Field crop: maize
Growth stage: 1
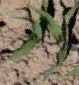
Species: maize